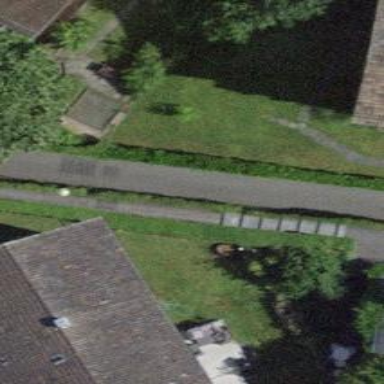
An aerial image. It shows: Set of steps on the road.